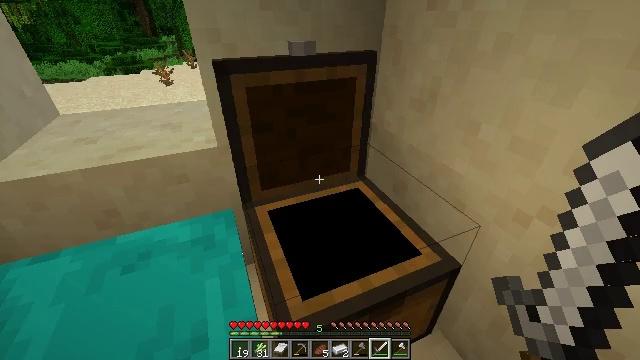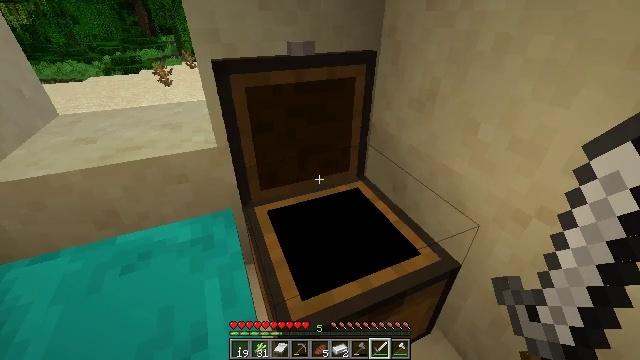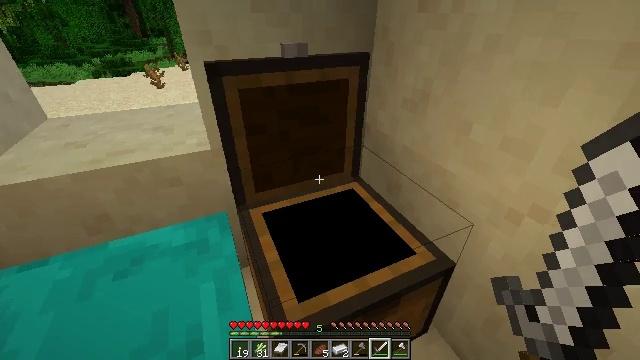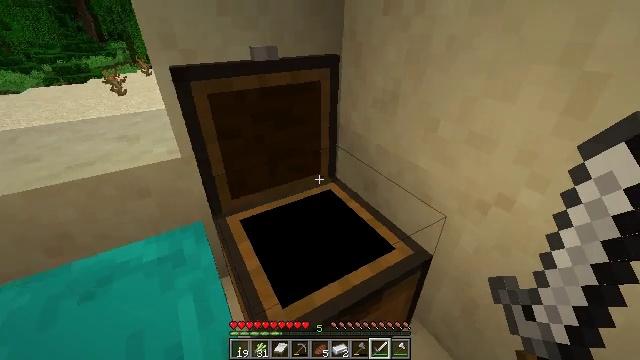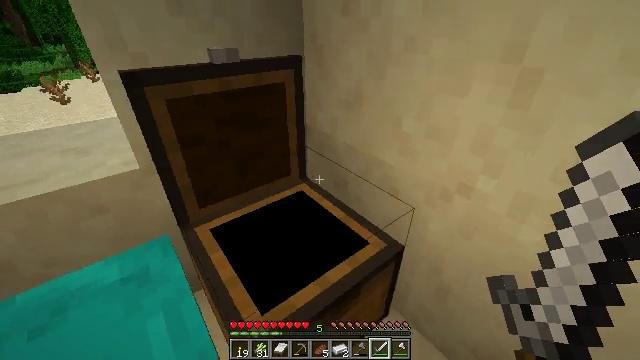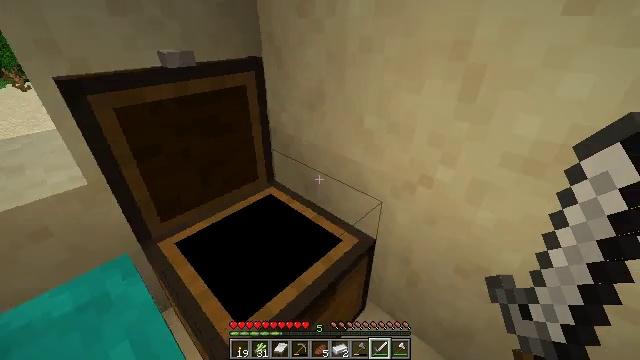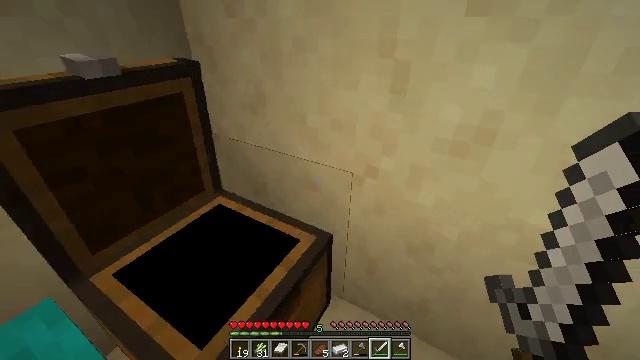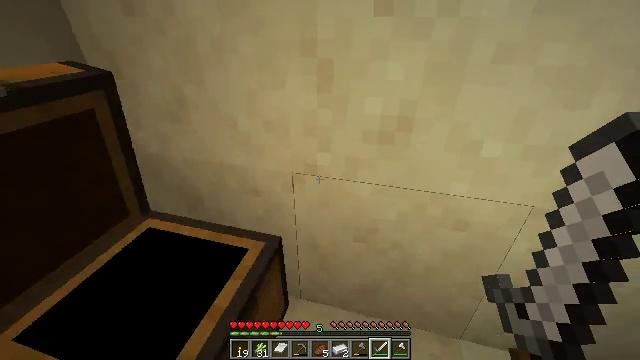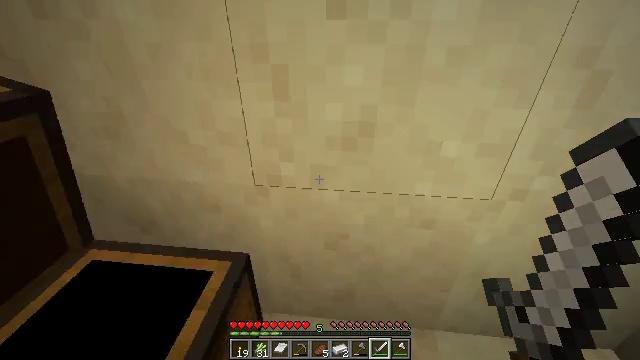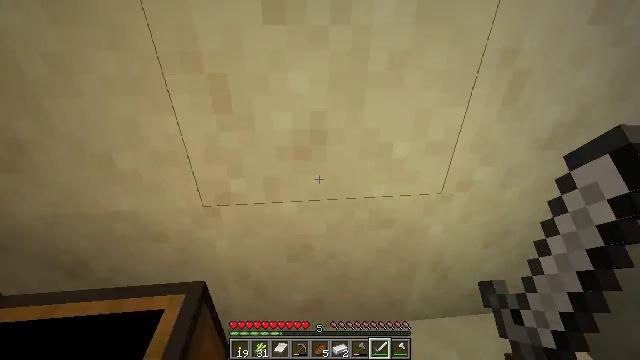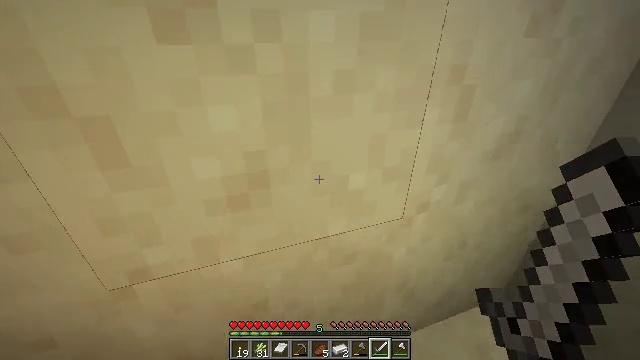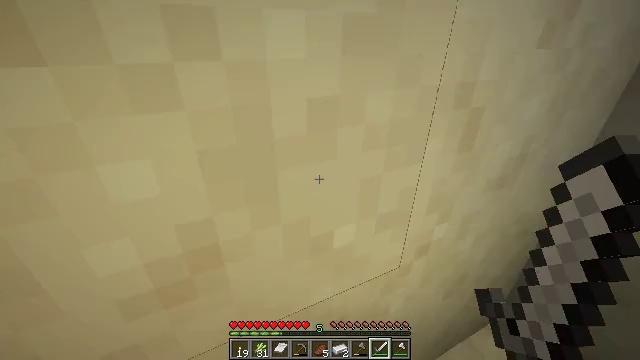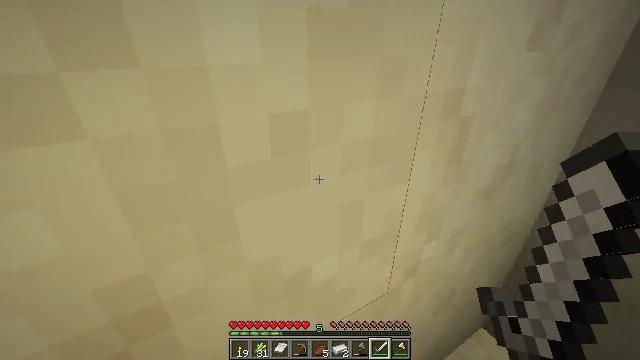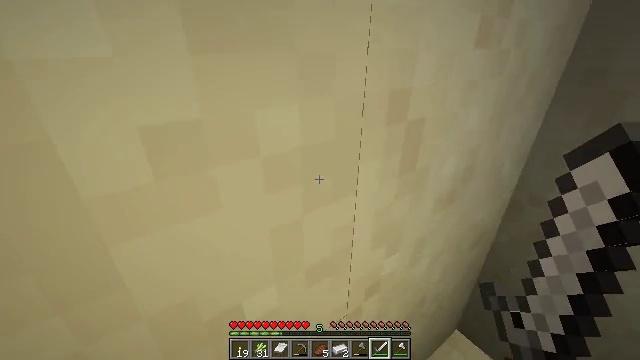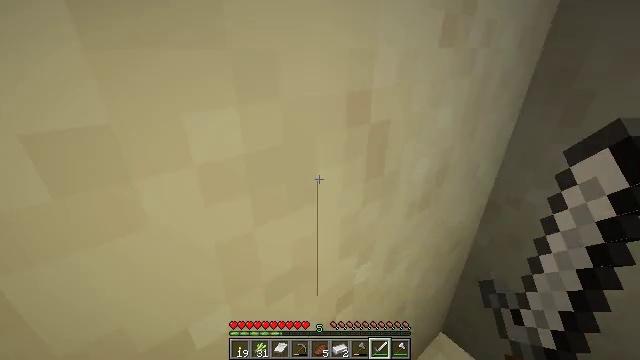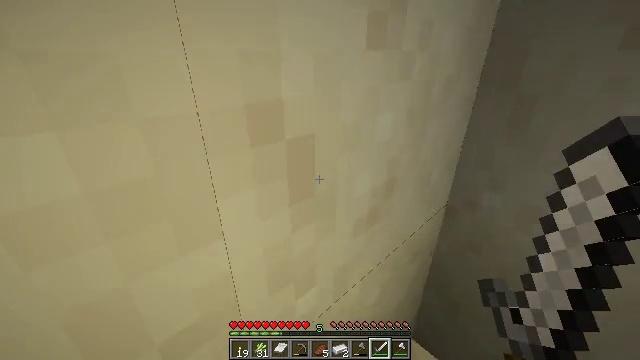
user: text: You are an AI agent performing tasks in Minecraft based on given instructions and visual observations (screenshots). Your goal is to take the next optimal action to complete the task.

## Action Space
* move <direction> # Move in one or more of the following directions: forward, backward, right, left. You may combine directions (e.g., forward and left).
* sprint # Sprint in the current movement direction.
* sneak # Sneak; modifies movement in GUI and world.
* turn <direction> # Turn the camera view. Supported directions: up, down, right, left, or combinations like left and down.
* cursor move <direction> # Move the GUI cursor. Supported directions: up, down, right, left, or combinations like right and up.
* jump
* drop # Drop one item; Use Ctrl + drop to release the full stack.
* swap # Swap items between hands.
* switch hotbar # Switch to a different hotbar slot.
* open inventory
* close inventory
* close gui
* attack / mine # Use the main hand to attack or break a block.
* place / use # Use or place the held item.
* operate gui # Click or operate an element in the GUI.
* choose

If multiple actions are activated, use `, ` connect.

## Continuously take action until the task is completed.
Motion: motion action
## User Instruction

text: Reclaim the smooth sandstone slab by mining it.
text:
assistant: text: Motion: open inventory
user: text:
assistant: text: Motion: turn right
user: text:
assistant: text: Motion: turn right
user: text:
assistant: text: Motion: turn right
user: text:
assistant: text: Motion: turn right
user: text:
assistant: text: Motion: turn right
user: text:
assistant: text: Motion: turn right
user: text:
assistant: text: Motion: move forward, turn right
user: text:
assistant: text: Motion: move forward, turn right
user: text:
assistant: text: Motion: move forward, turn right
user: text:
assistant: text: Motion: move forward, turn right and up
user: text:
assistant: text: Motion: move forward, turn right
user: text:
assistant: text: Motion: move forward, turn right
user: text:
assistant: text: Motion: move forward, turn right
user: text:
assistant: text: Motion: move forward, turn right
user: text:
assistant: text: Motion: move forward, turn right
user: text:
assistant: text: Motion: move forward, turn right
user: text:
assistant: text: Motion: move forward, turn right
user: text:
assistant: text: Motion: move forward, turn right
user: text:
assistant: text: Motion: move forward, turn right
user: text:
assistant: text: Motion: move forward
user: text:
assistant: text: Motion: move forward
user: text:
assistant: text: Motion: move forward
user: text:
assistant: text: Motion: turn right
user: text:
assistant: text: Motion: turn right
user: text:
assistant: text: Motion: turn right
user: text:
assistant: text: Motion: turn right
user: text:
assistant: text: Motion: move forward, turn right and up
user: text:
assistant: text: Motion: move forward, turn right and up
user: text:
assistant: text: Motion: move forward, turn right and up